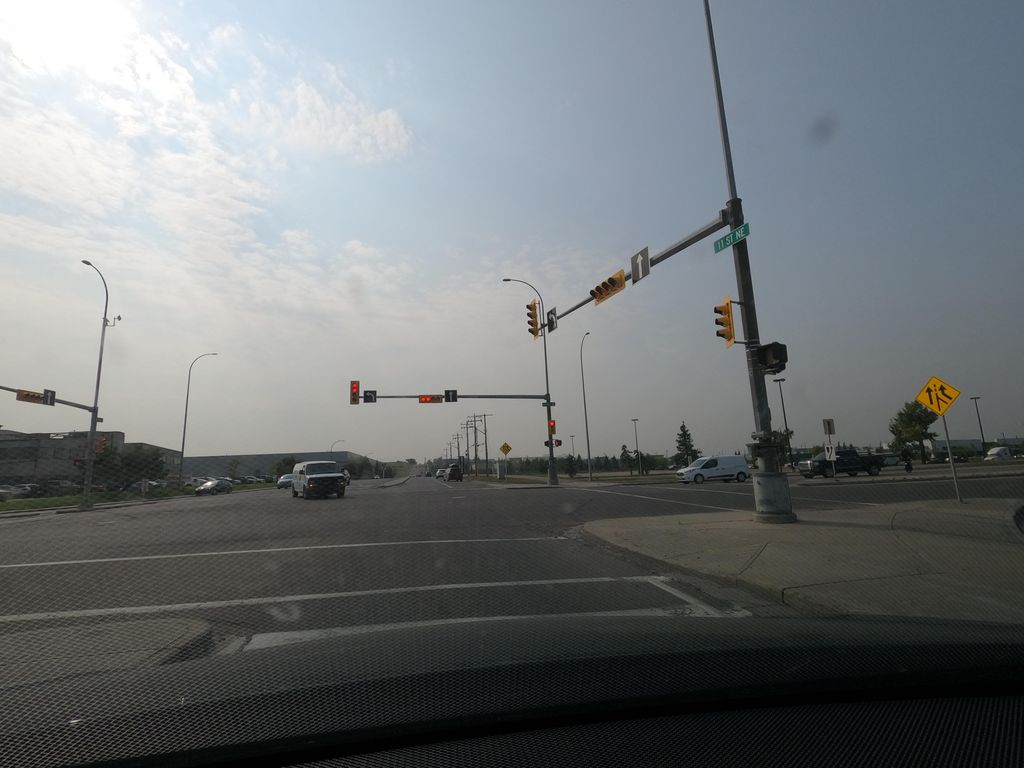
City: calgary